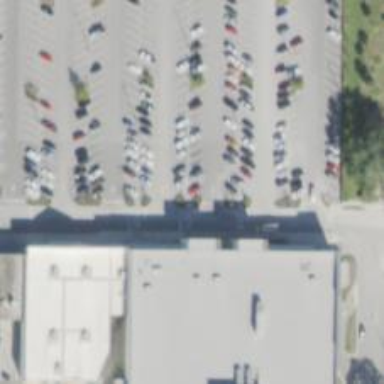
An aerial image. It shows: Parking space.